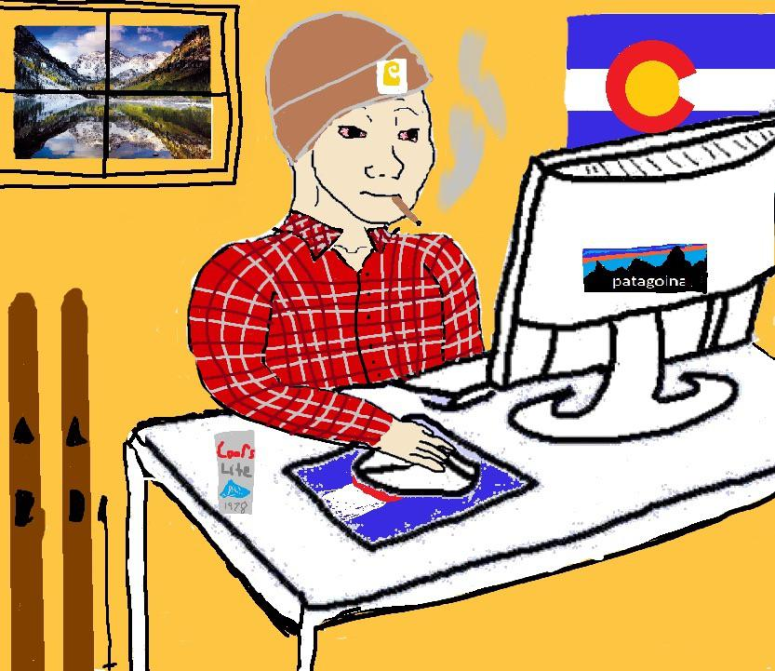
Label: 5_Wojak_with_Background